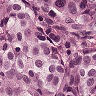
Metastatic tissue present: yes